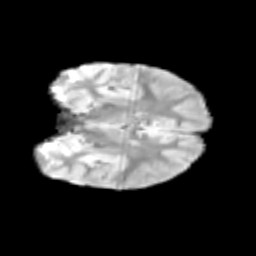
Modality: T2w
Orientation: coronal
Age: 8
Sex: female
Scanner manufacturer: siemens
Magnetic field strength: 3 T
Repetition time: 3.8 s
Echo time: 0.07 s